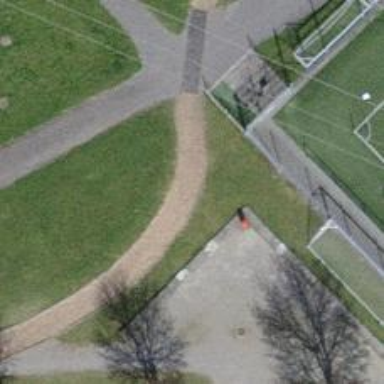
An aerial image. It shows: Path with woodchips surface.